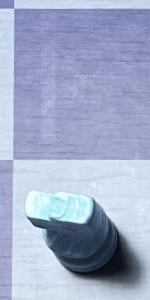
Label: Knight_White